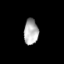
Tissue: skin
Cell type: T cells
Senescence score: 0.6868
Nuclear area (px): 368
Mean DAPI intensity: 174.038